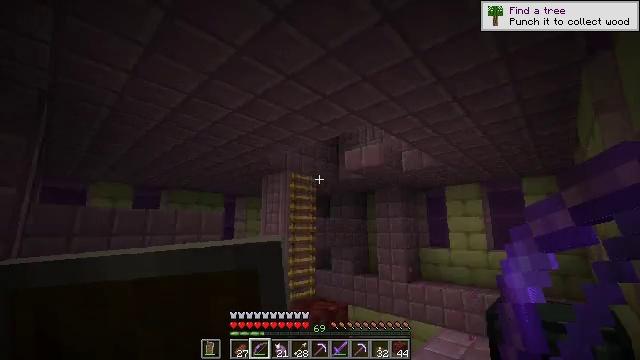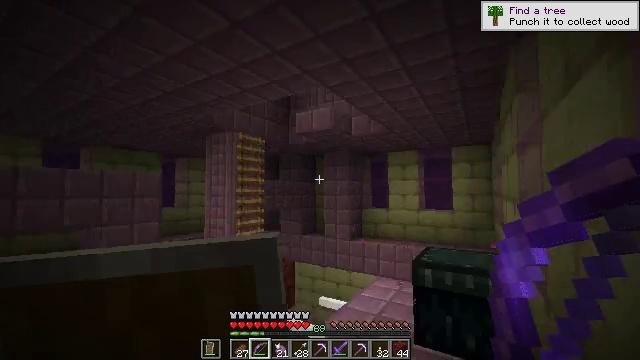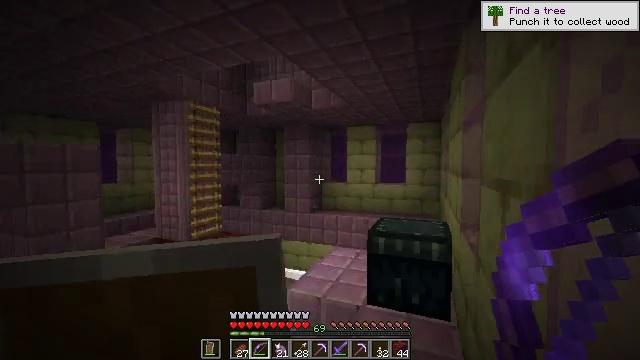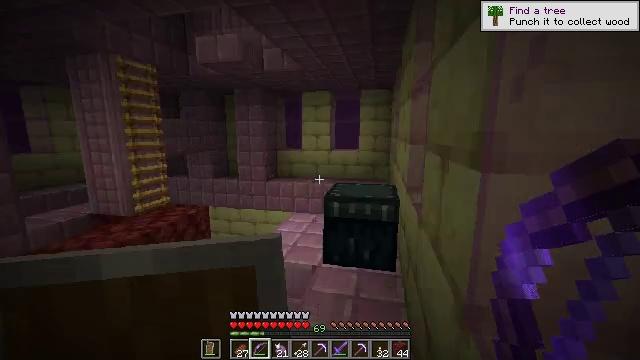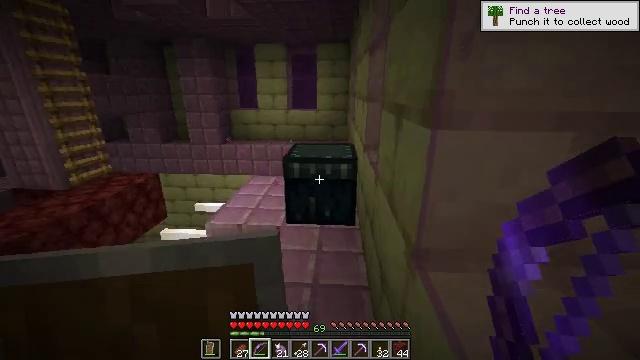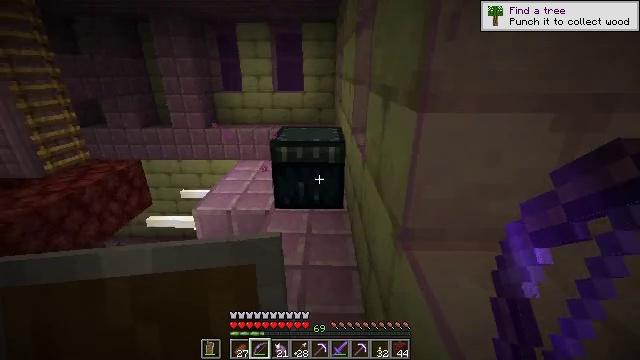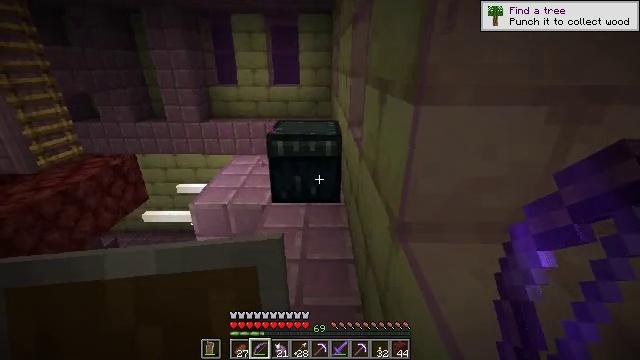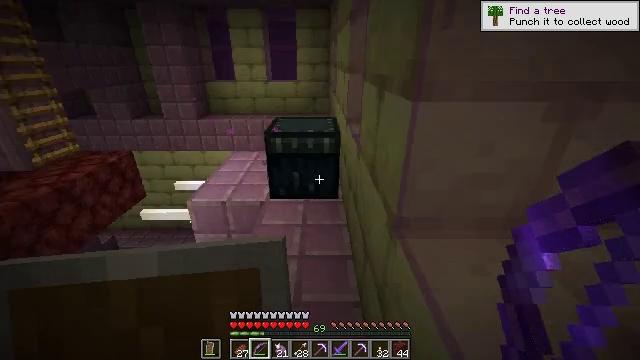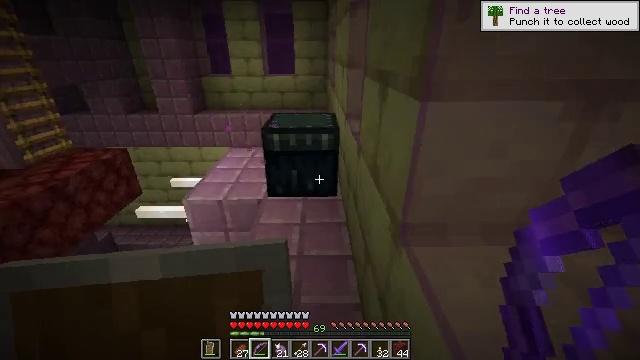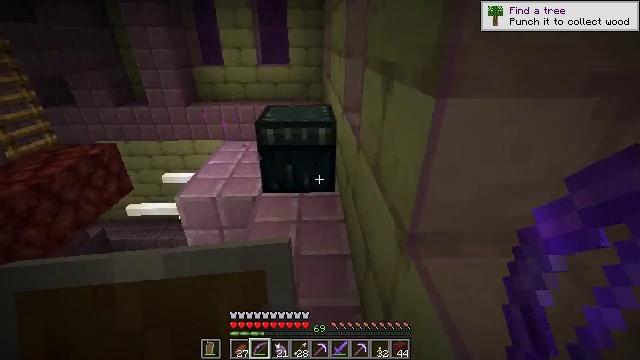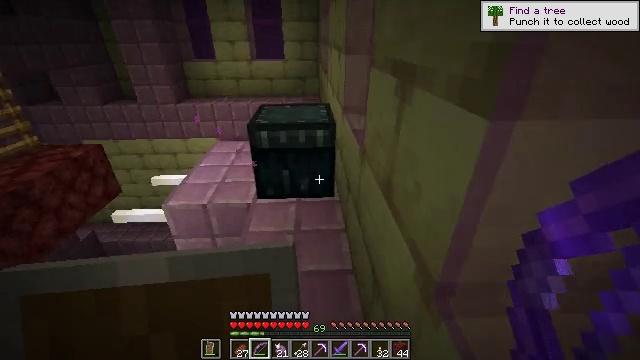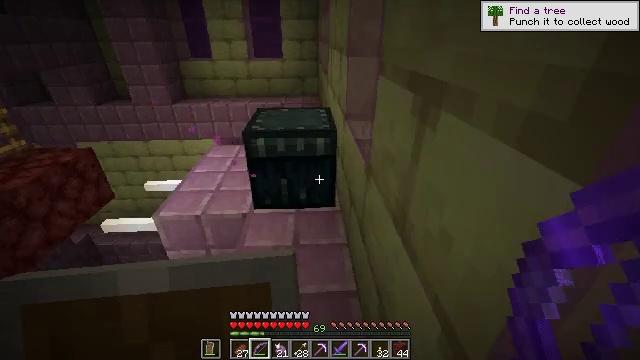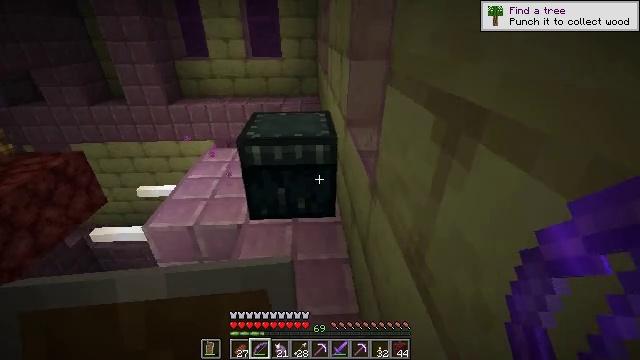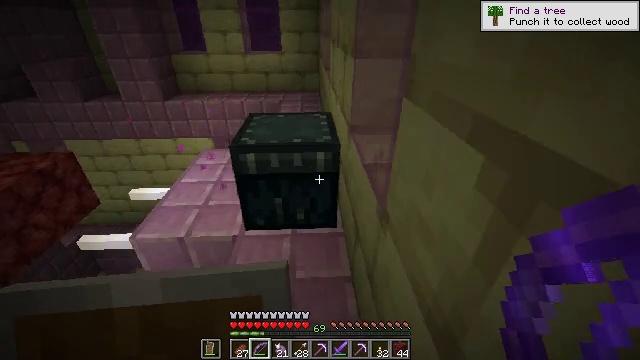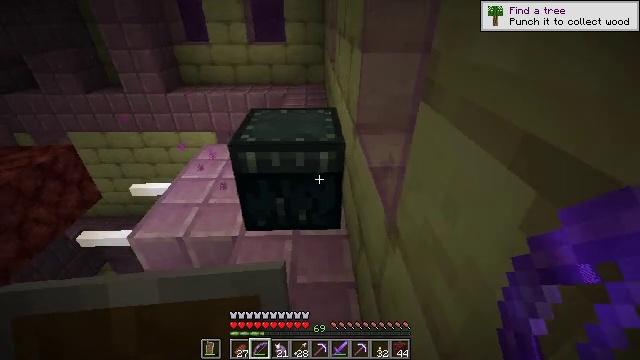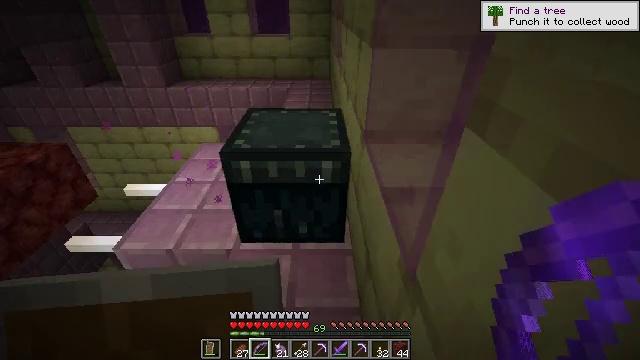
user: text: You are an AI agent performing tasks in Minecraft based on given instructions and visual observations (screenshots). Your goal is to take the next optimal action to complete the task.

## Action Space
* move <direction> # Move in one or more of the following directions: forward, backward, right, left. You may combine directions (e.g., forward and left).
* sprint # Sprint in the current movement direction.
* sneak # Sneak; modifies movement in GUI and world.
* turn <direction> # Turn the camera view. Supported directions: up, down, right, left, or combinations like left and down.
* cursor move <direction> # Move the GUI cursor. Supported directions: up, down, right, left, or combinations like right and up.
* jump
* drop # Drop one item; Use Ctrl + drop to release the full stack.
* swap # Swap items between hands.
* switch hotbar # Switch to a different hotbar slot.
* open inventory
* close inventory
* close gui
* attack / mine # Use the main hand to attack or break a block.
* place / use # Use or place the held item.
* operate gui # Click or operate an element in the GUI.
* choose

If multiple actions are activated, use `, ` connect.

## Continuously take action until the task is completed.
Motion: motion action
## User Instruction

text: Break the ender chest to move it.
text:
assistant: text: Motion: turn right and down
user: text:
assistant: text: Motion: turn right and down
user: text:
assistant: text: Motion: turn right and down
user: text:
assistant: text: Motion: turn right and down
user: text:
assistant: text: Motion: turn right and down
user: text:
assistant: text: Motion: turn down
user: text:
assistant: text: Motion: no_op
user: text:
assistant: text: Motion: move forward, turn down
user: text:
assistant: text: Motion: move forward, turn right and down
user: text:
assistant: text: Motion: move forward, turn down
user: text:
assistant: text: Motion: move forward
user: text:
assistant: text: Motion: move forward
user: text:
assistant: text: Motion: move forward, turn down
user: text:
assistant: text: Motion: move forward, turn left and down
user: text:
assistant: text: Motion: move forward, turn left and down
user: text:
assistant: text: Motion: turn left and down
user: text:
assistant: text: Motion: no_op
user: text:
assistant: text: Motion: no_op
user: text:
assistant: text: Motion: turn left
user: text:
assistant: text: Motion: no_op
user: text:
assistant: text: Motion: no_op
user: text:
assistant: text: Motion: no_op
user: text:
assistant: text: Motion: no_op
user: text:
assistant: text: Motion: no_op
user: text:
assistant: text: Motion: no_op
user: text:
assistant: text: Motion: no_op
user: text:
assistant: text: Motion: no_op
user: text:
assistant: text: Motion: no_op
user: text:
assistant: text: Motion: no_op
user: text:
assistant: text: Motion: no_op